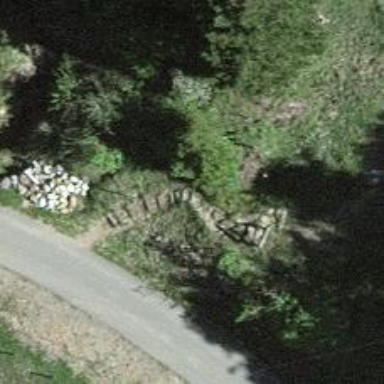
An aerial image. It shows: Set of steps on the road.